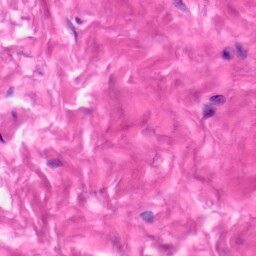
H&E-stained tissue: Skin